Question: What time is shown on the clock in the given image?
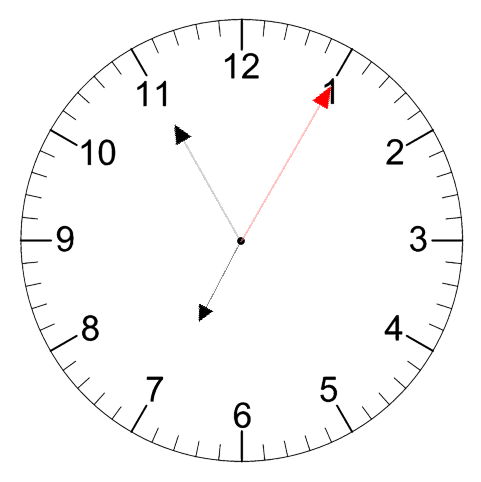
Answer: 06:55:05